Question: I have an 'NSDatePicker' with text and stepper. The steppers show behavior that I find quite unintuitive. If my date picker is at the 26th of April and I select the day number, then click "up" a few times, the date picker cycles to April 1st after the 30th!

How do I make the picker continue into May?
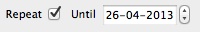
Answer: You might be able to use the delegate method '- (void)datePickerCell:(NSDatePickerCell *)aDatePickerCell validateProposedDateValue:(NSDate **)proposedDateValue timeInterval:(NSTimeInterval *)proposedTimeInterval' as it sends a message whenever the date changes, however it does not inform whether the change was made through the buttons or through keyboard, so if the user manually changed the date from '30-04-2013' to '01-04-2013' you have no way of telling if they did it with the buttons or with the keyboard. You might be able to subclass the buttons to detect if a click happened, but I would say that's too much of a hassle. I would say this should be the least of your worries, or you could do what Robert Harvey suggested which is to use a dropdown calendar, which can be changed using the method '[datePicker setDatePickerStyle:NSClockAndCalendarDatePickerStyle]' or through interface builder.